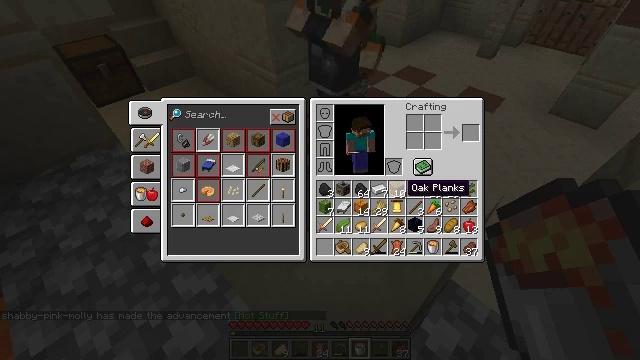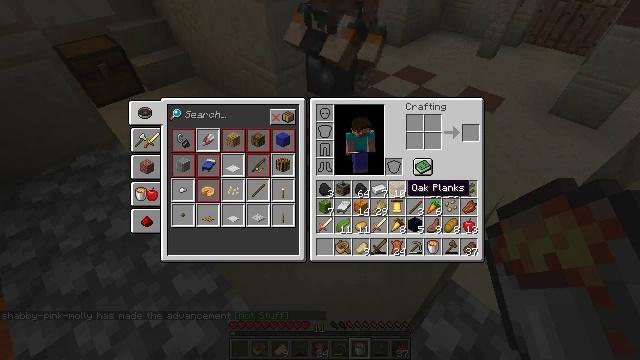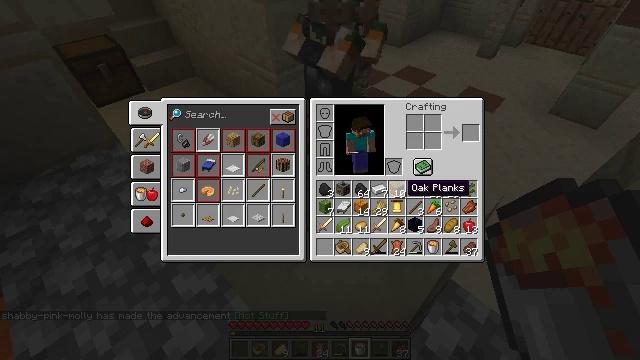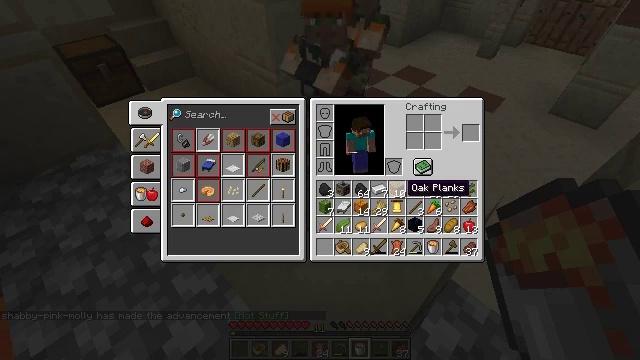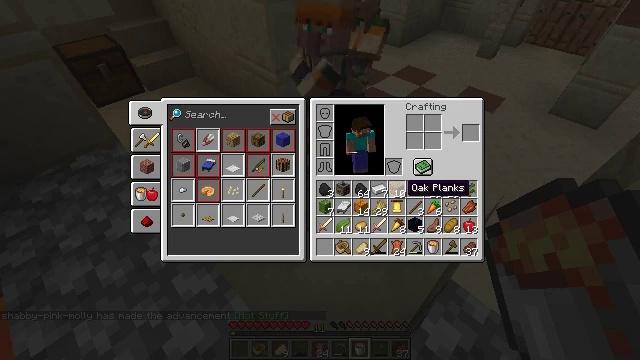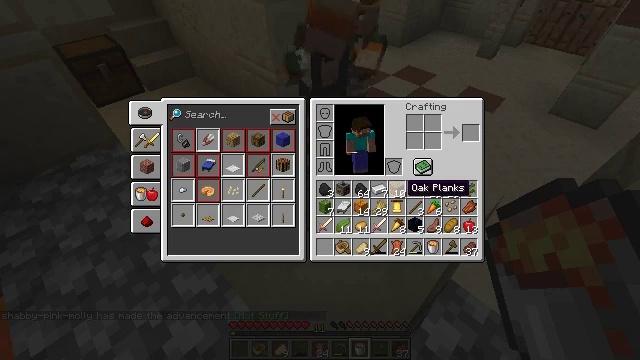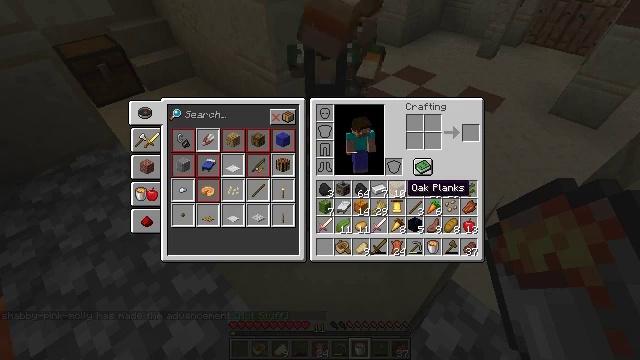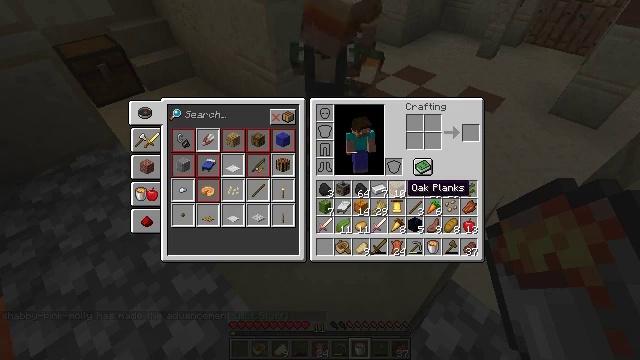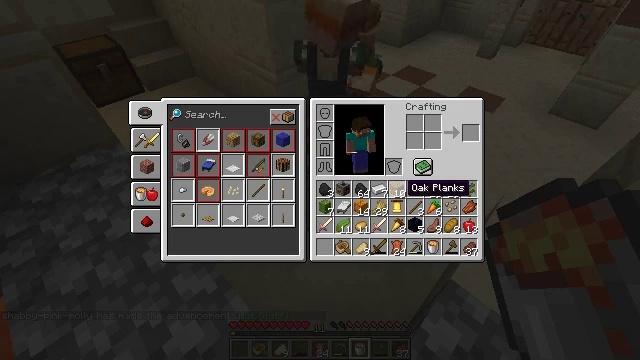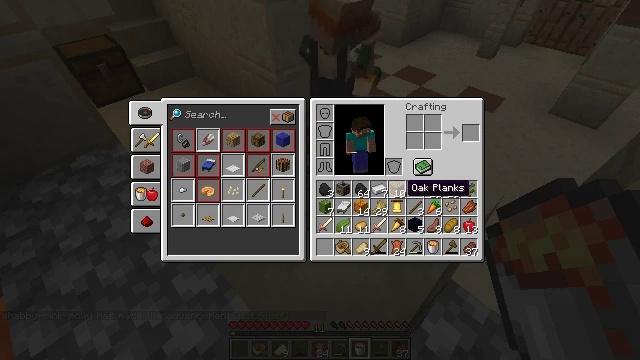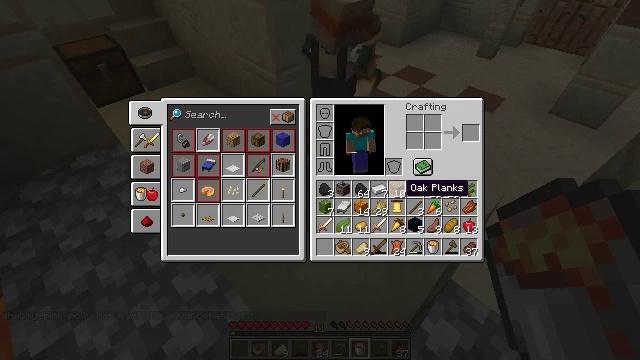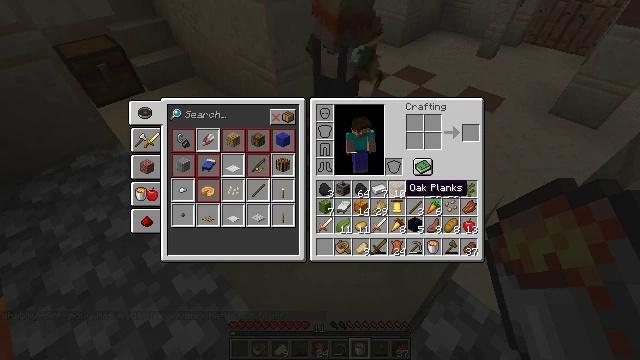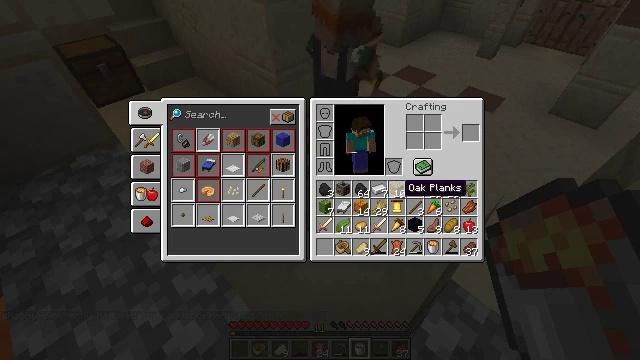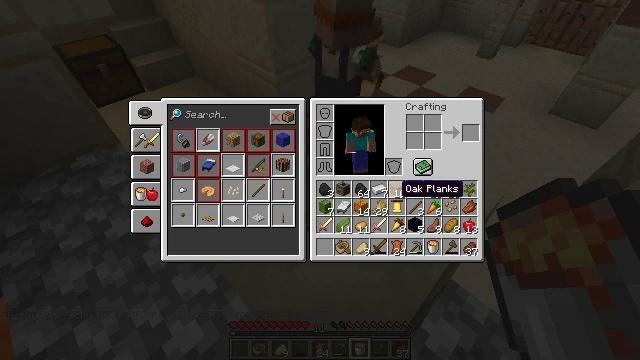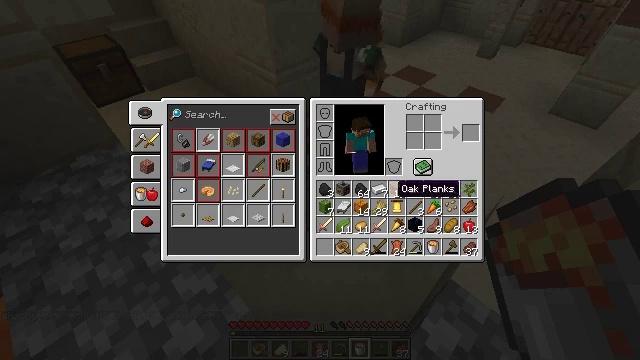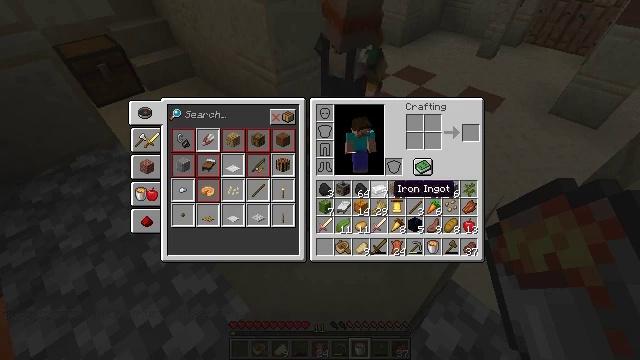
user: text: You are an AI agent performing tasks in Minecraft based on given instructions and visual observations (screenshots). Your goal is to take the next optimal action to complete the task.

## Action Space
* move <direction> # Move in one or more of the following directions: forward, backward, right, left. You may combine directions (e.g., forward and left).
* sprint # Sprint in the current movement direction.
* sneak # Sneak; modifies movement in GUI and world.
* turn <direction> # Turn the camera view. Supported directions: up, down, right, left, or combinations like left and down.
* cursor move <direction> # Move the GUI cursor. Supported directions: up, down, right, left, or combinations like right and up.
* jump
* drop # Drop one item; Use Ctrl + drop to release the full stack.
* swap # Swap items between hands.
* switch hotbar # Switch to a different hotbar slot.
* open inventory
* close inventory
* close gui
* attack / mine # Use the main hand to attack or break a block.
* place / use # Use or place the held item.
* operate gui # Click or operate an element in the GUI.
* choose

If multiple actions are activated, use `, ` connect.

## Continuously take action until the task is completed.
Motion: motion action
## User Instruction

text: Remove a golden sword from the inventory.
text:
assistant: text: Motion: no_op
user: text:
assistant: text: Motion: no_op
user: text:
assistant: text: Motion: no_op
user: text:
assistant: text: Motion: no_op
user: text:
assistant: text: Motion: no_op
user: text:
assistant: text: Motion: no_op
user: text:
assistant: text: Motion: no_op
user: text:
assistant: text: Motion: no_op
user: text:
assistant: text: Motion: no_op
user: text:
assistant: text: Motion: no_op
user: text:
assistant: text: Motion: no_op
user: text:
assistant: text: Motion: no_op
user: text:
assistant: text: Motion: no_op
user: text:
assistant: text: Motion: no_op
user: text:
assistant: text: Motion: no_op
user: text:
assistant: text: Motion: no_op
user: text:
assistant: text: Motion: no_op
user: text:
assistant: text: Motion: no_op
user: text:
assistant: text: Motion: no_op
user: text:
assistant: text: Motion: cursor move down
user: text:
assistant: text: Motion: cursor move down
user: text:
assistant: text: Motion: no_op
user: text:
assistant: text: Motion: no_op
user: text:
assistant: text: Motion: no_op
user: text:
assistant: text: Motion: no_op
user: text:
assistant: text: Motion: no_op
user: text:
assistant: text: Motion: no_op
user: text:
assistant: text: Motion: no_op
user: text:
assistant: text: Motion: no_op
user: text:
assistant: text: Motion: no_op